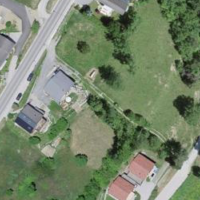
EUNIS habitat code: 55
Species observed at this site:
Himantoglossum hircinum